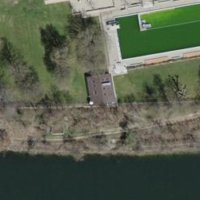
EUNIS habitat code: 53
Species observed at this site:
Corvus corone
Cyanistes caeruleus
Buteo buteo
Garrulus glandarius
Coccothraustes coccothraustes
Falco tinnunculus
Turdus merula